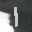
Label: 1